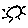
Label: sun